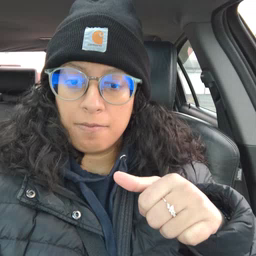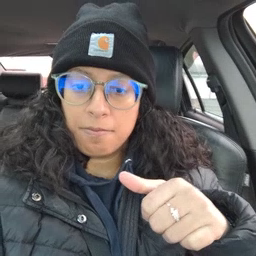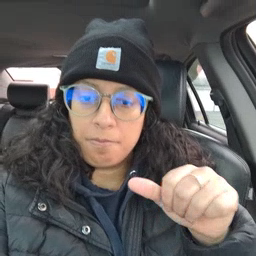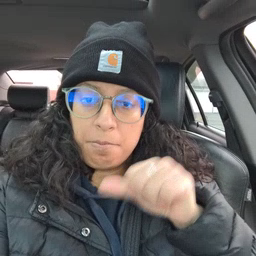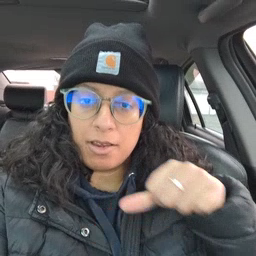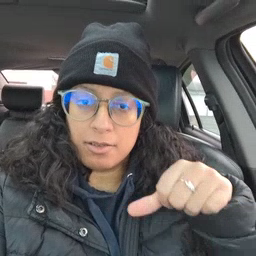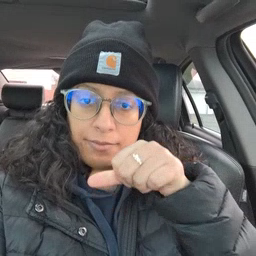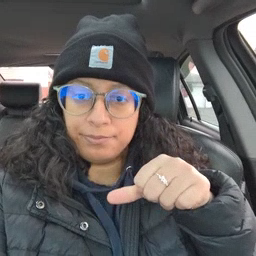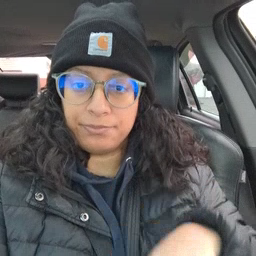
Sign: puzzle